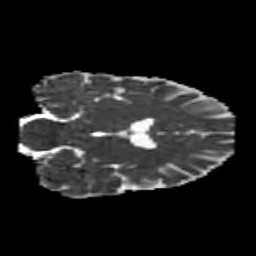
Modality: MD
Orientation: coronal
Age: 35
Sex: male
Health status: healthy
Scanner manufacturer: siemens
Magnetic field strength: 3 T
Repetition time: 10.8 s
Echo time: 0.082 s